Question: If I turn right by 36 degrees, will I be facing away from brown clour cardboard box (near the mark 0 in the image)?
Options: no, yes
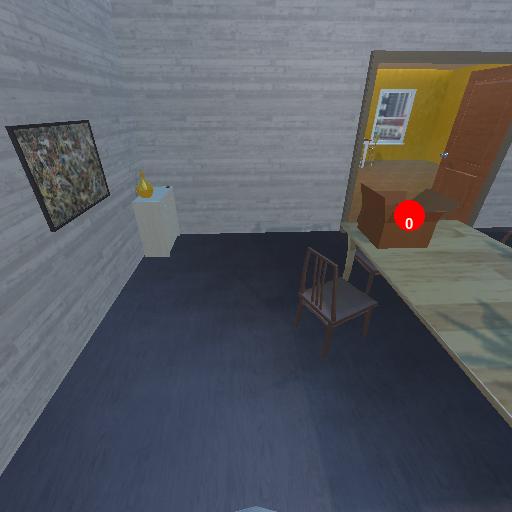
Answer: no